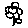
Label: flower